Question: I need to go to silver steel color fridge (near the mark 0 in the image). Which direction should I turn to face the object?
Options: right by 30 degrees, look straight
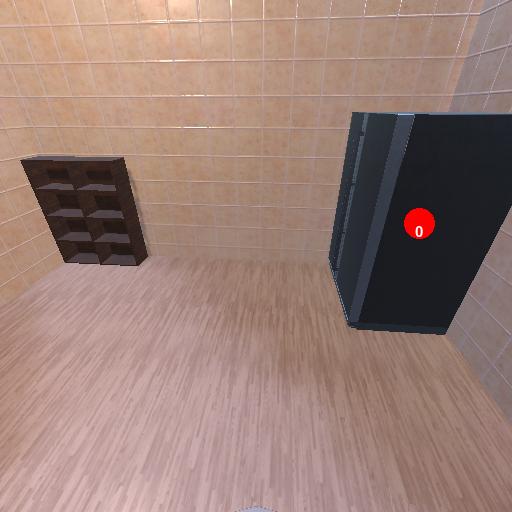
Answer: right by 30 degrees